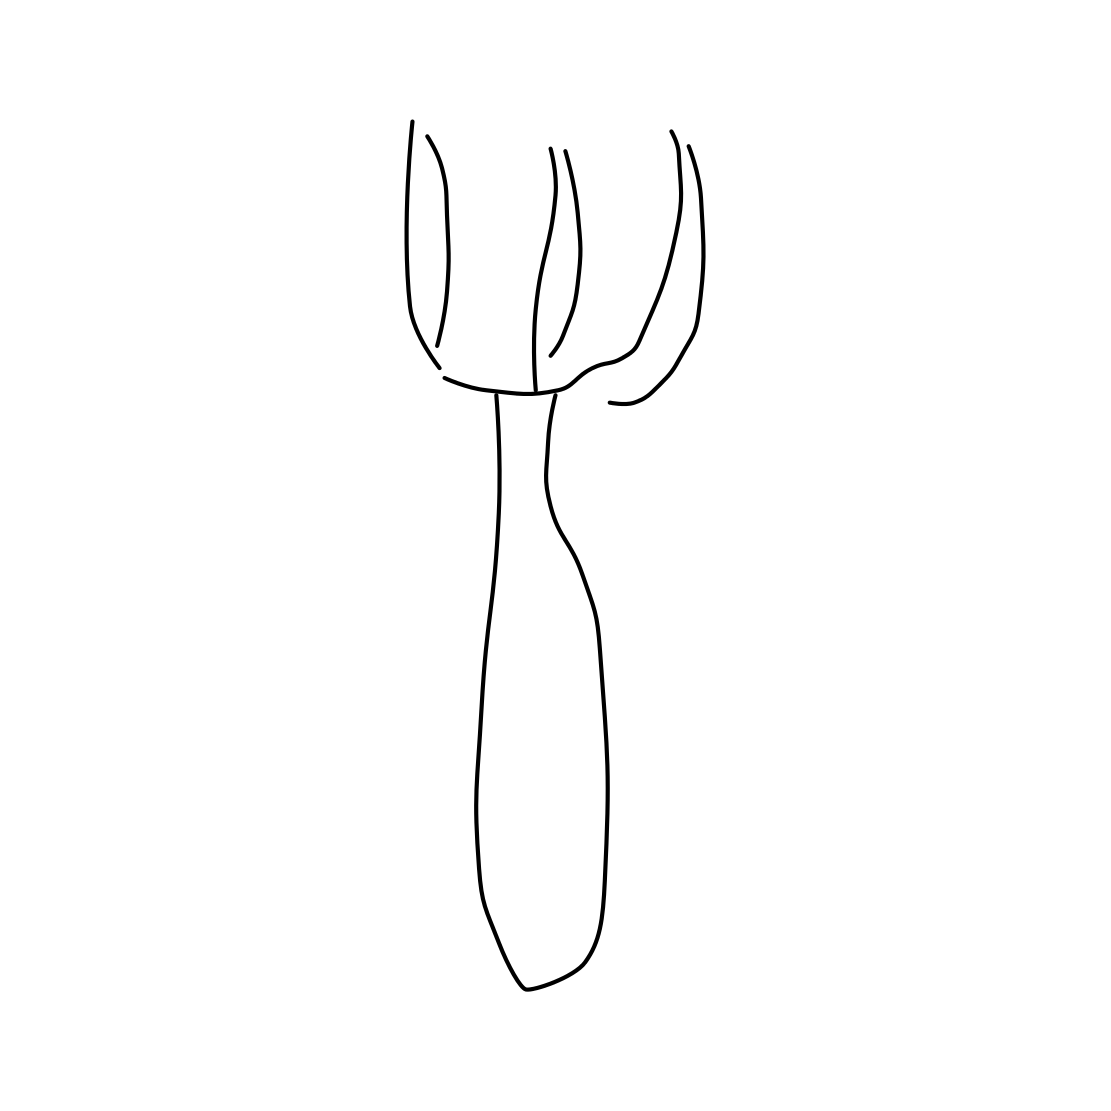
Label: fork